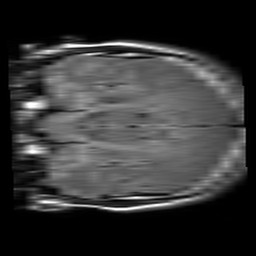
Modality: FLAIR
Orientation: coronal
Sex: male
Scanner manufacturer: philips
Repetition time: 11 s
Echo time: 0.125 s